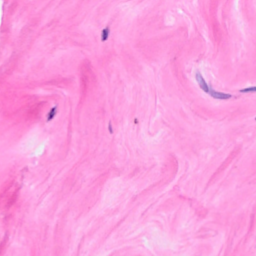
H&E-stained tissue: Breast